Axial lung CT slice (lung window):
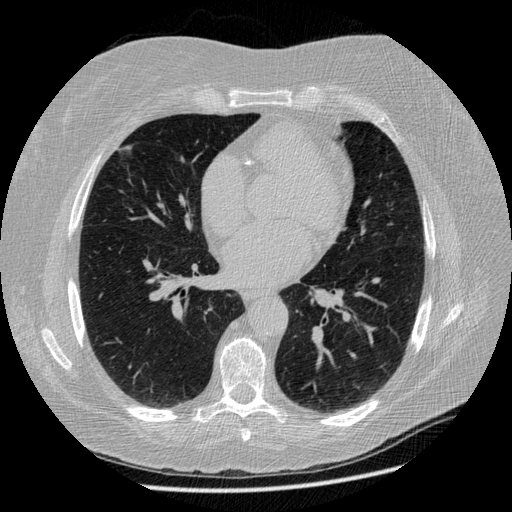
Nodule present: no